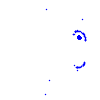
Particle: kaon